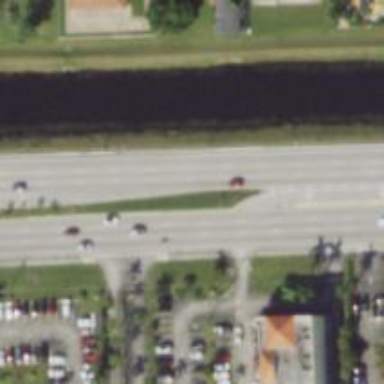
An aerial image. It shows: Trunk link highway.